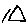
Label: triangle